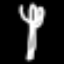
Label: fork